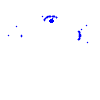
Particle: kaon